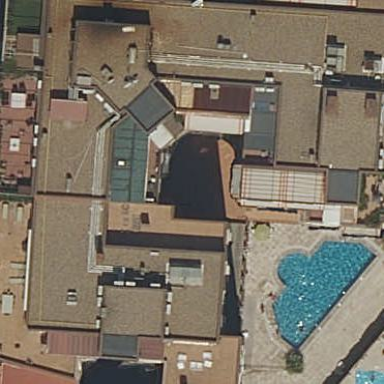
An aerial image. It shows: Part of building is shown in the image.